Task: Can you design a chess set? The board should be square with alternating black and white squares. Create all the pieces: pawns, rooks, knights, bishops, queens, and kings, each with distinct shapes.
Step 5179:
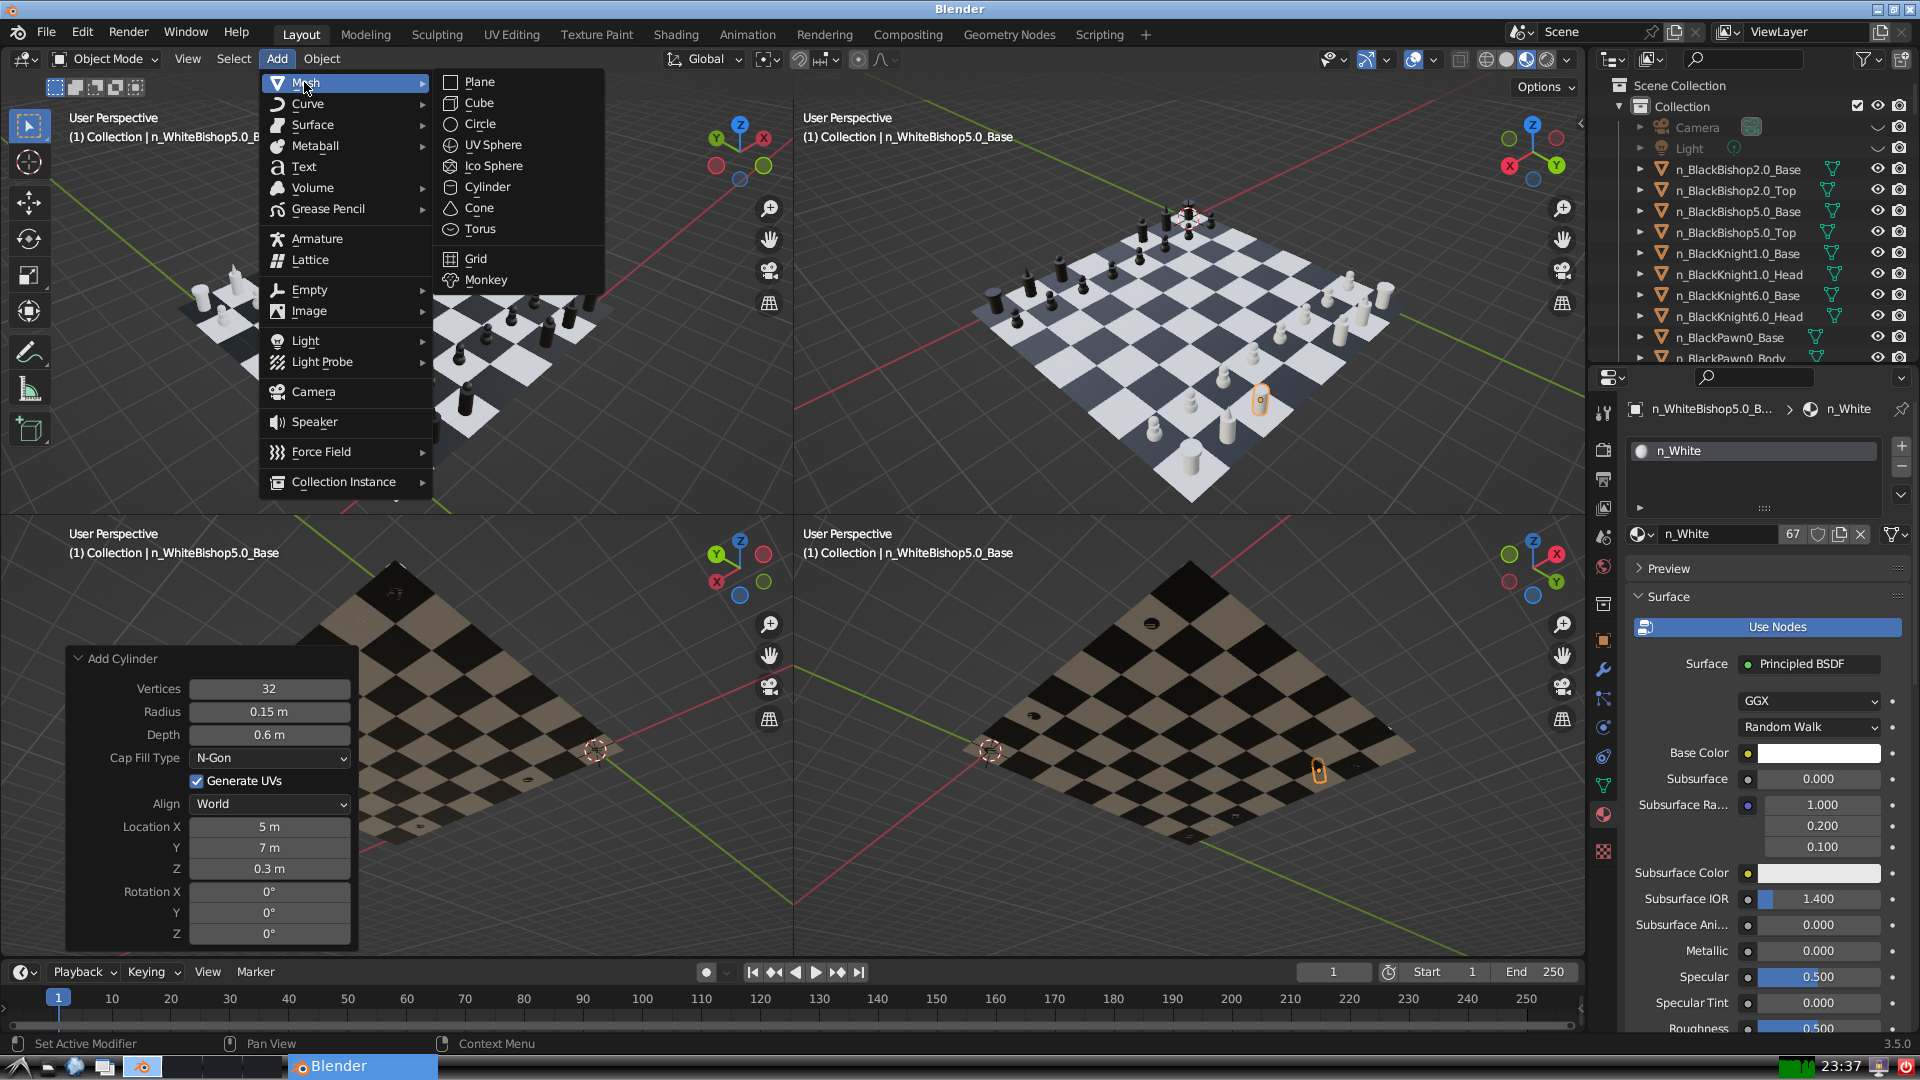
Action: {"mouse_move": [499, 144]}